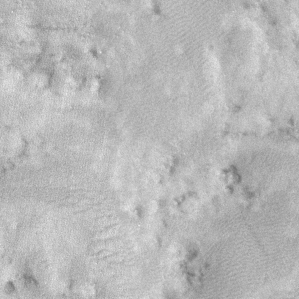
Label: frost